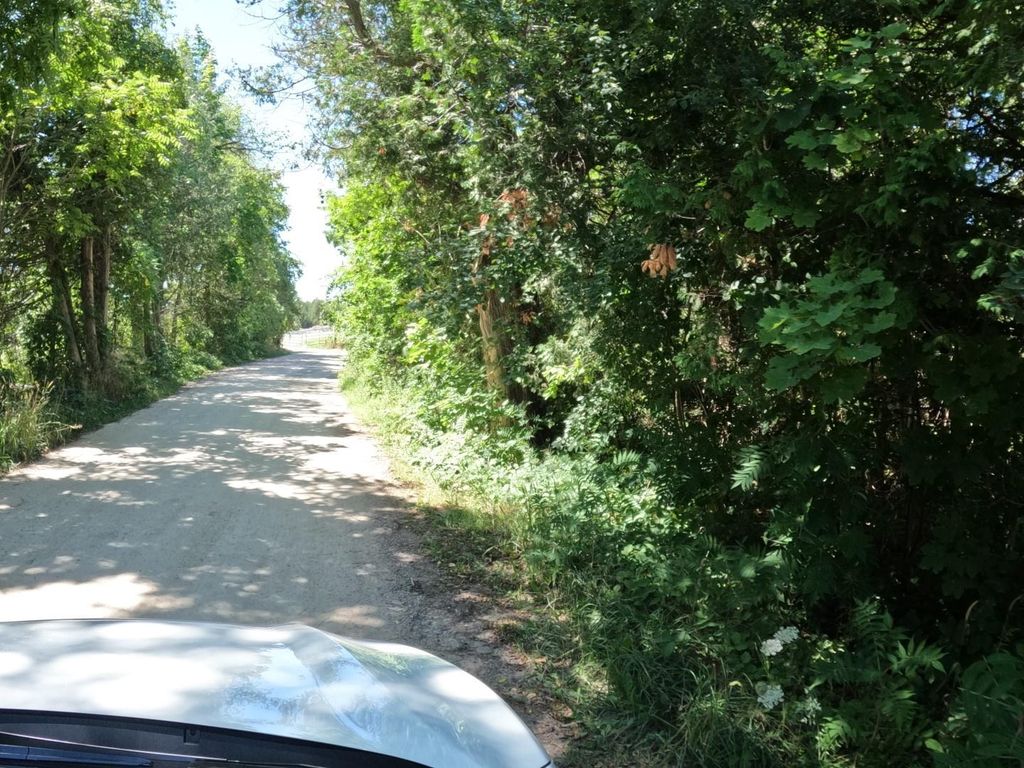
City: kitchener-waterloo